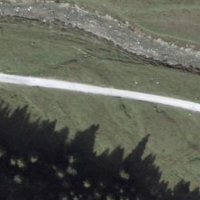
EUNIS habitat code: 26
Species observed at this site:
Alcis repandata